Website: lowes
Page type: newsletter-management
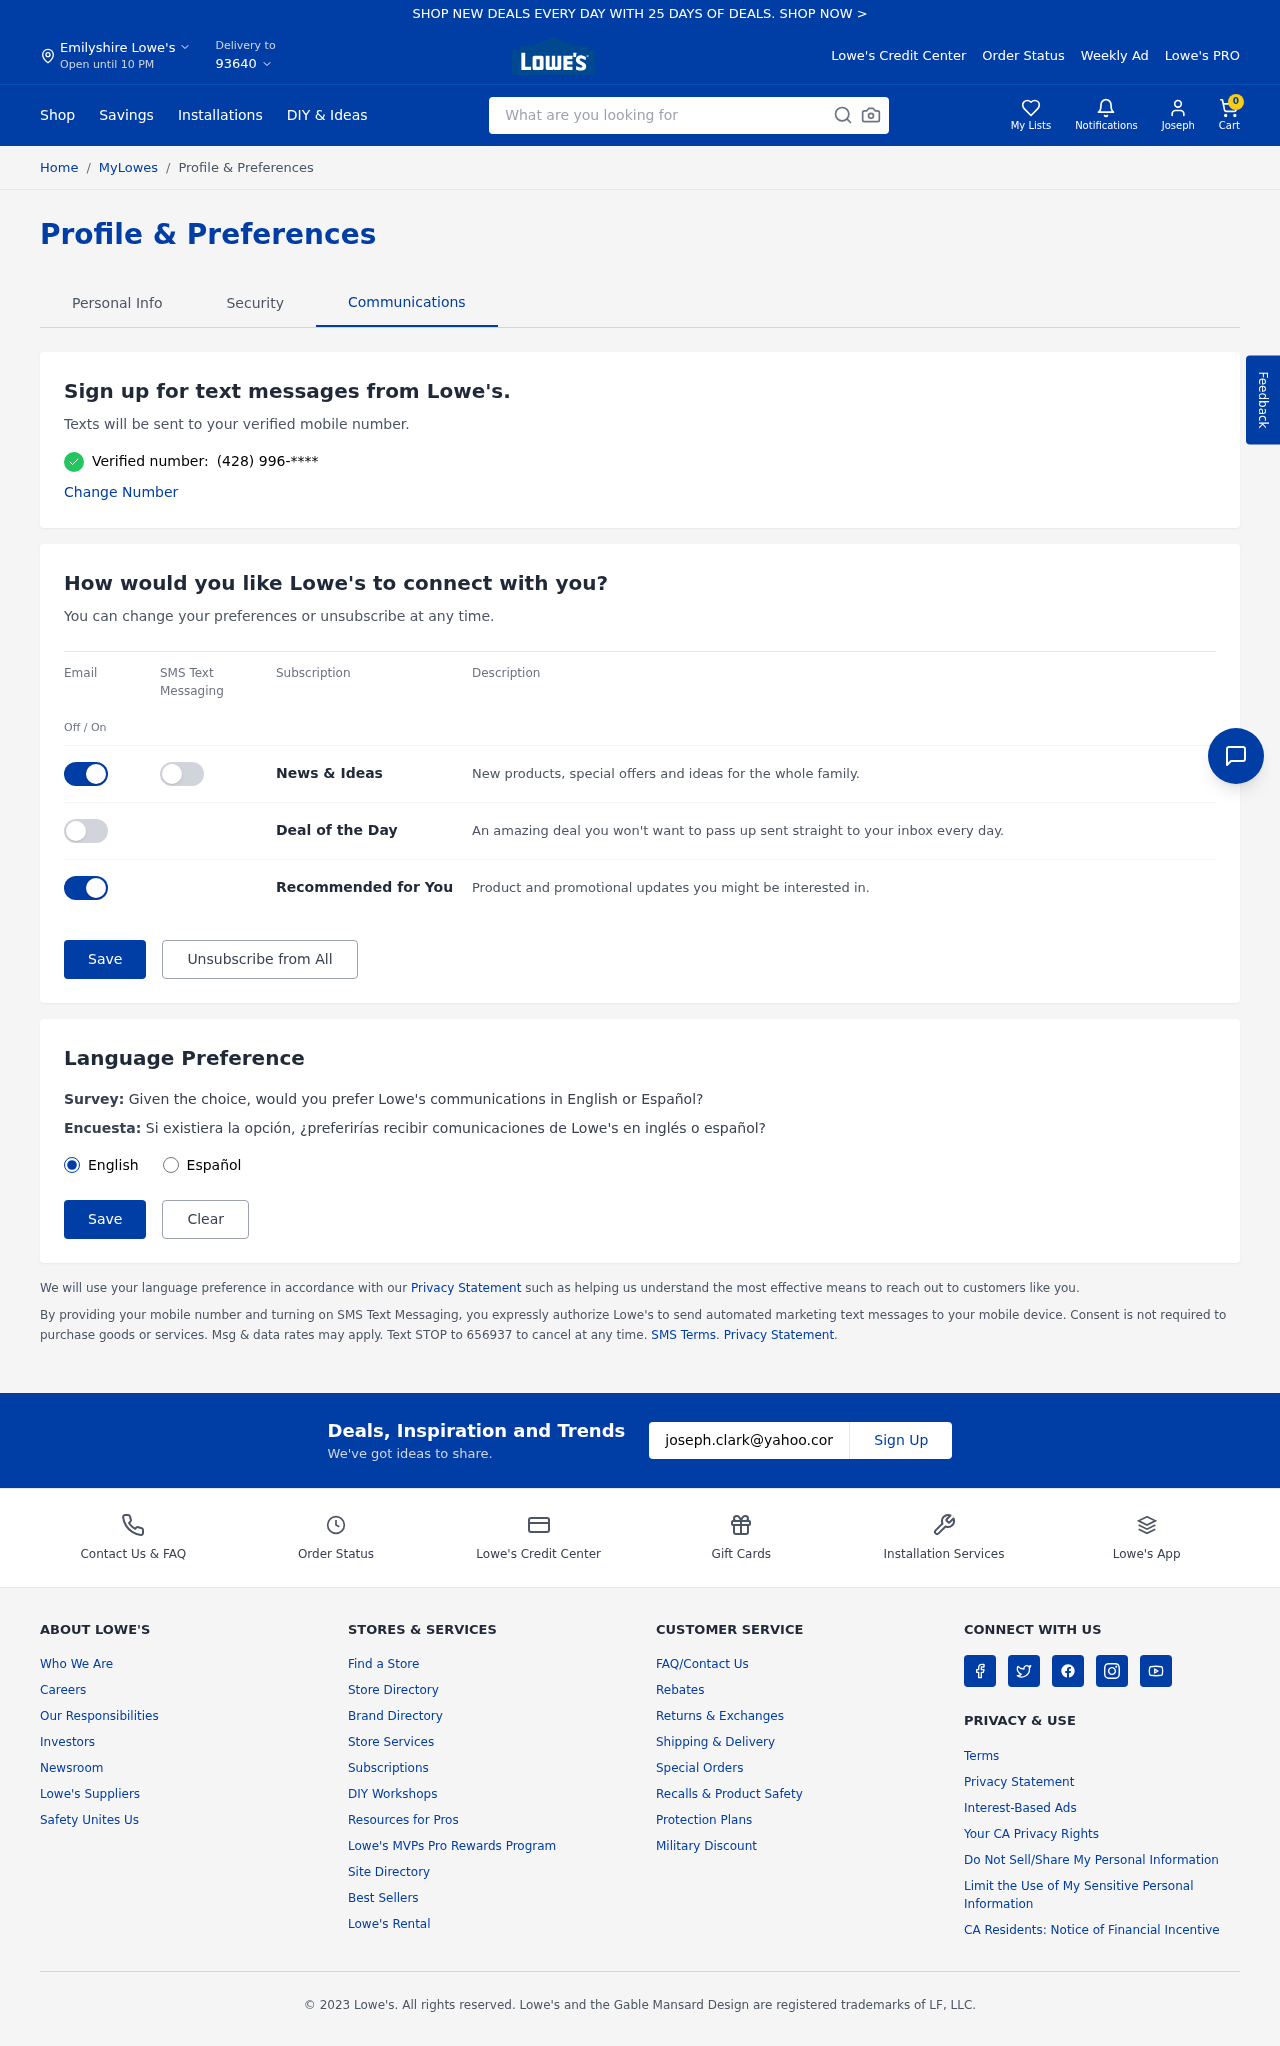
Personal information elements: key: PII_CITY
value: Emilyshire
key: PII_EMAIL
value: joseph.clark@yahoo.com
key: PII_FIRSTNAME
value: Joseph
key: PII_POSTCODE
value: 93640
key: PII_PHONE
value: (428) 996
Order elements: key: ORDER_NUM_ITEMS
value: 0
Search elements: key: HEADER_SEARCH
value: What are you looking for